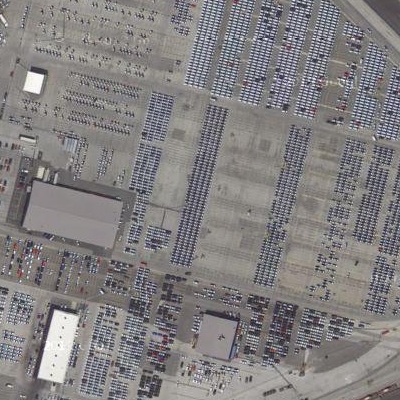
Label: gParking